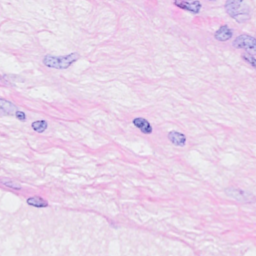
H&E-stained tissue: Breast